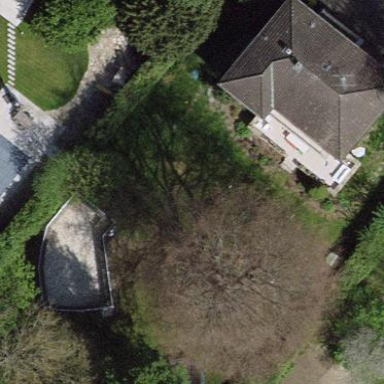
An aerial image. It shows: Garden enclosed by fence.